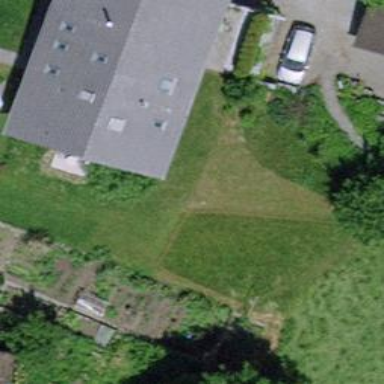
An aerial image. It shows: Detached building.